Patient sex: M
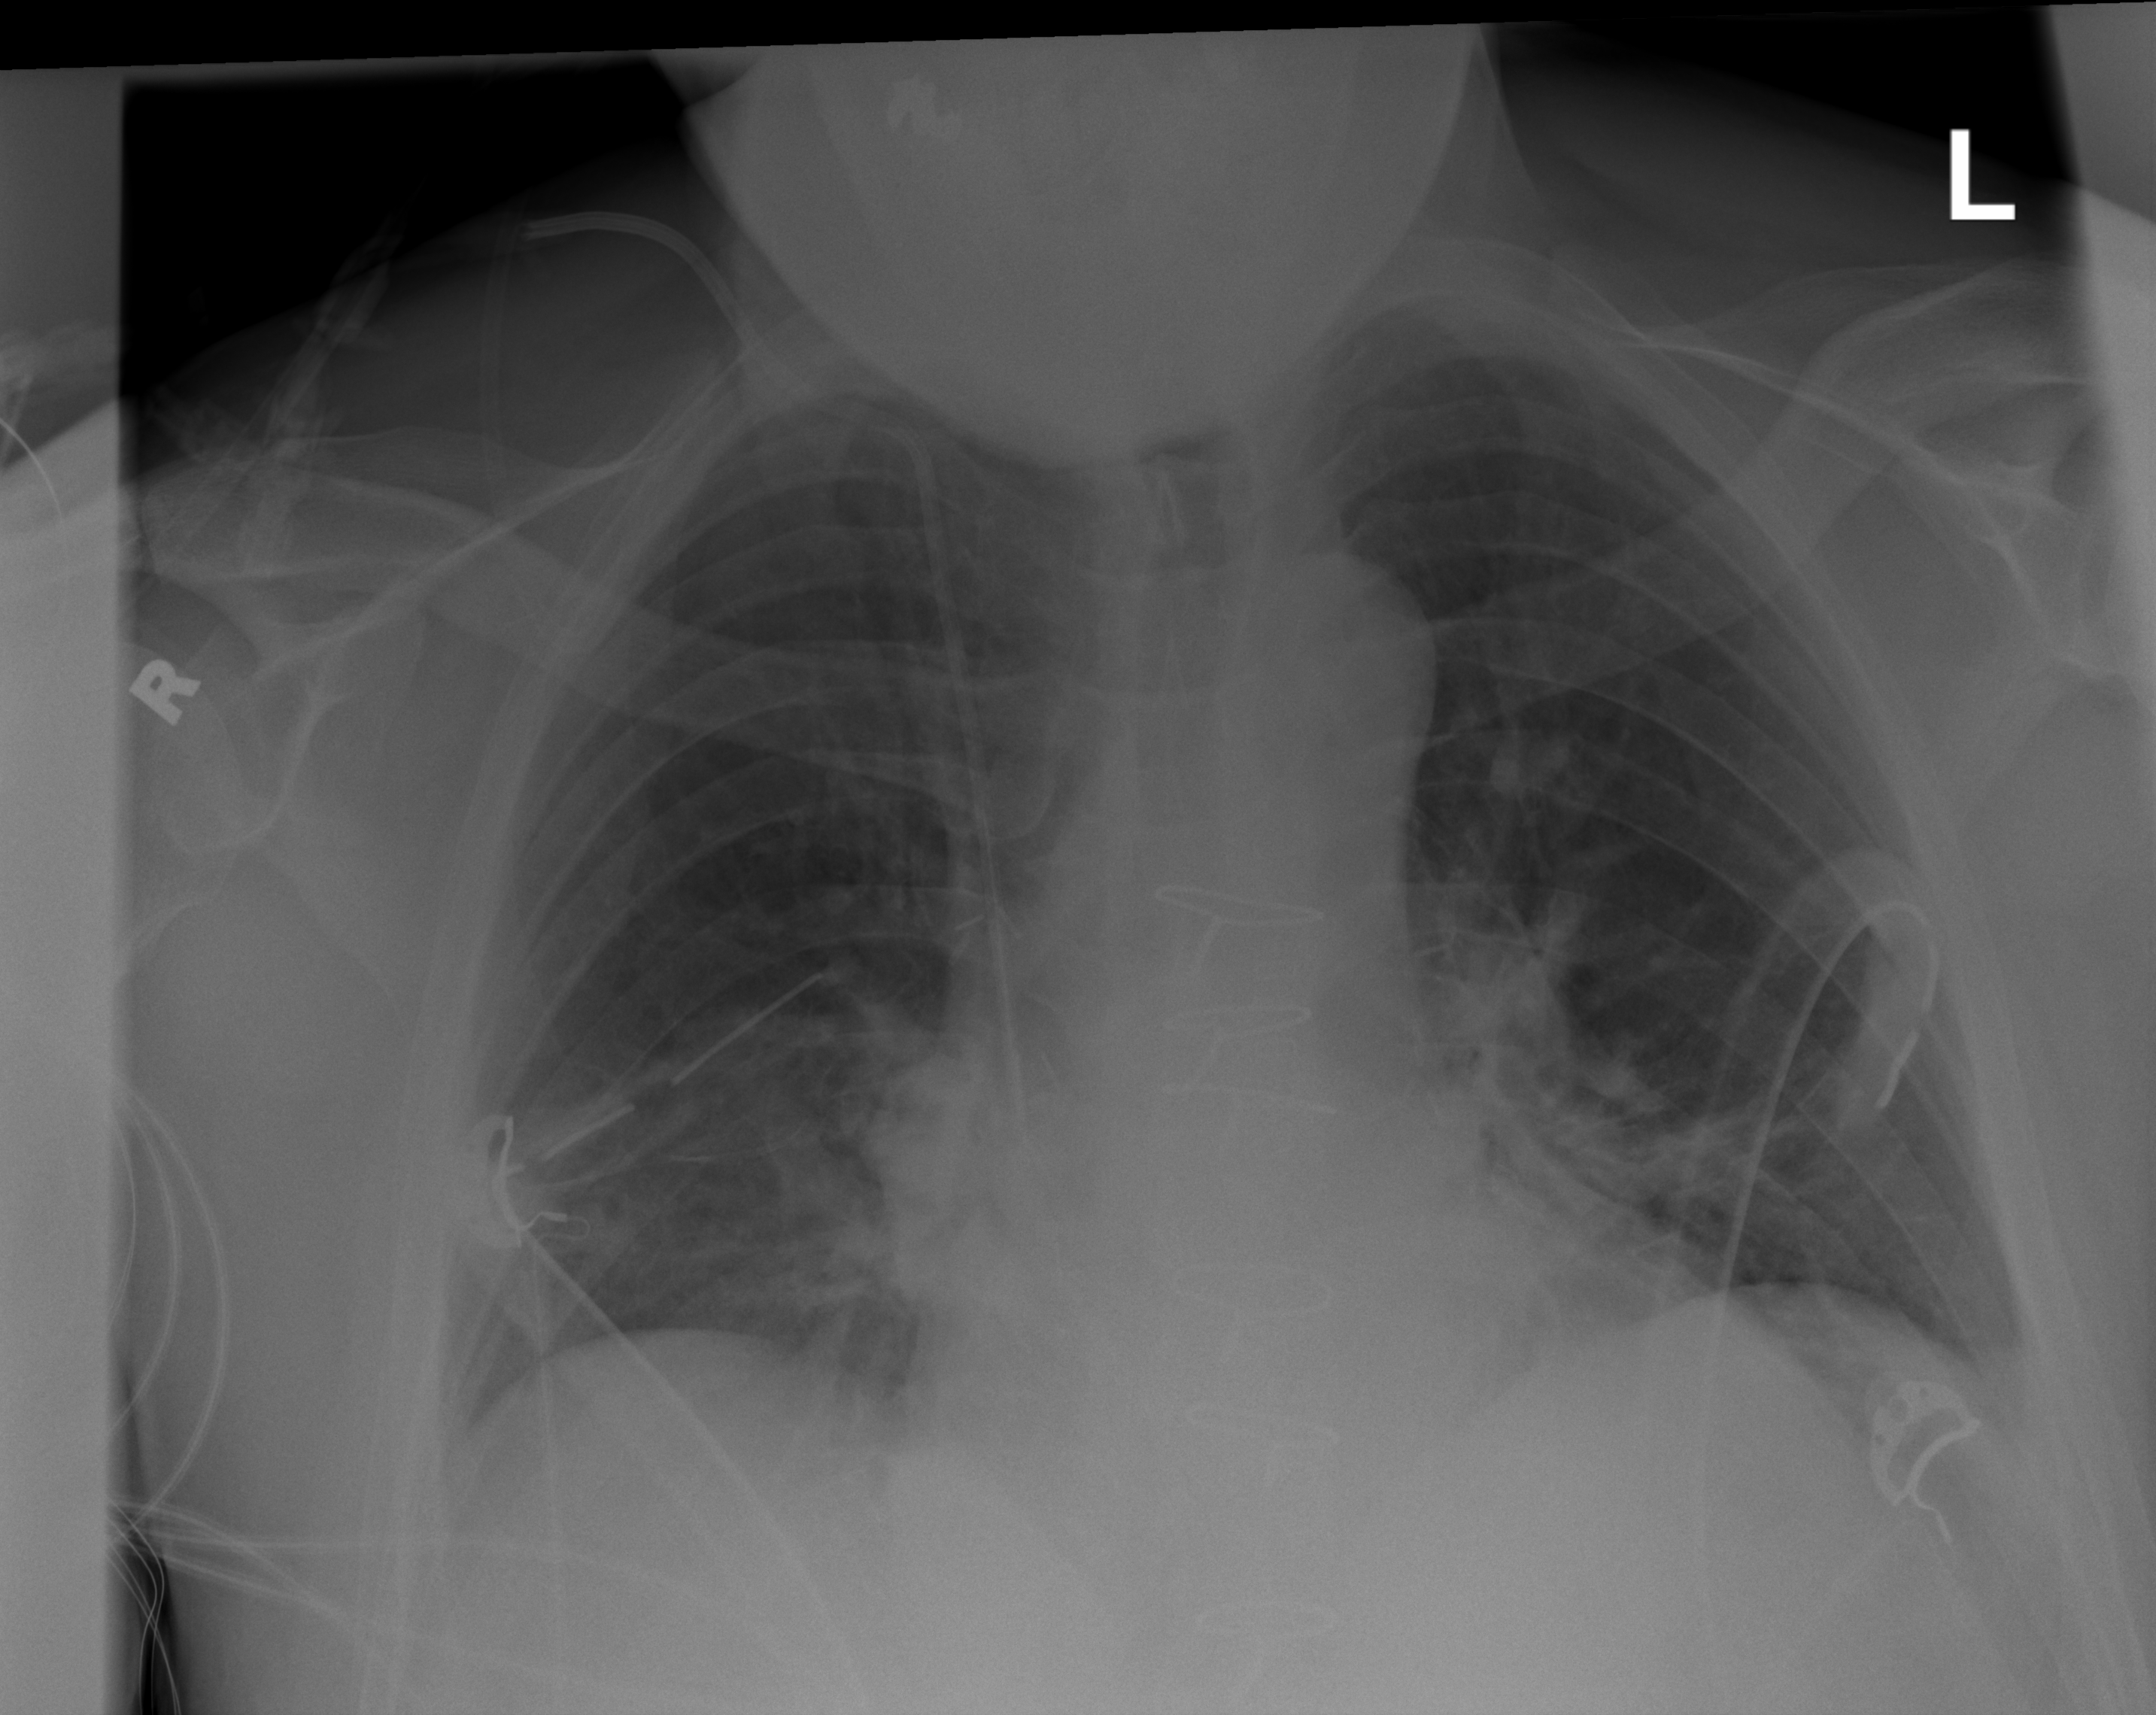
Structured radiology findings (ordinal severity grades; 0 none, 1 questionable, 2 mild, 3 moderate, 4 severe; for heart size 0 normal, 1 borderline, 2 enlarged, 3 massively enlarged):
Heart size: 2
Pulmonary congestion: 0
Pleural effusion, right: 1
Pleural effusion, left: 2
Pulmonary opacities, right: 0
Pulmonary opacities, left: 0
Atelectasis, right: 2
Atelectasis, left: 2